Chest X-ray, PA view. Patient: 44 years old, sex M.
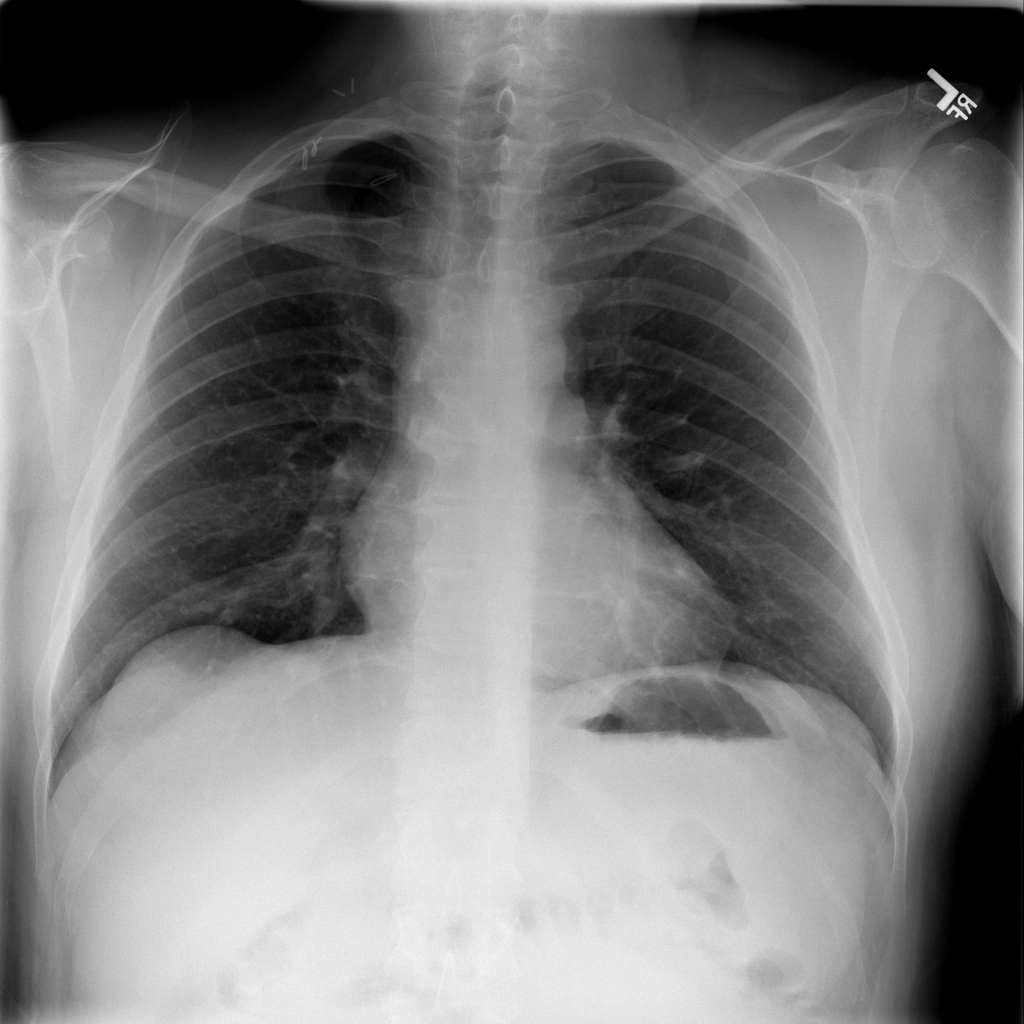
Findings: Pneumothorax